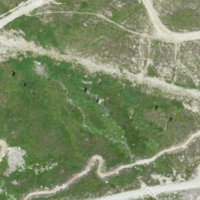
EUNIS habitat code: 26
Species observed at this site:
Vaccinium myrtillus
Lycopodium clavatum